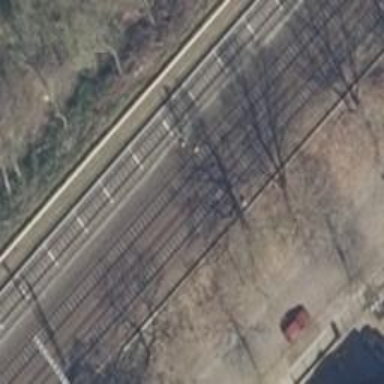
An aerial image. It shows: Railway signal.